Question: How would I go about implementing a spectrum analyser like the ones in WinAmp below?

Just by looking at it, I think that these bars are rendered to display the 'volume level' of a specific frequency band of the incoming audio data; however, I'm not sure how to actually calculate this data needed for the rather easy task of drawing the bars.
From what I've been told and understand, calculating these values can be done by using an FFT -- however, I'm not exactly sure how to calculate those, given a buffer of input data -- am I on the right track about FFTs? How would I apply an FFT on the input data and get, say, an integer out of the FFT that represents the 'volume' of a specific frequency band?
The drawing part isn't a problem, since I can just draw directly to my framebuffer and render that out. I'm doing this as a project on an FPGA, using a Nios II soft-CPU, in case anyone's wondering about potential hardware limitations. Audio data comes in as 24-bit data at 96kHz.
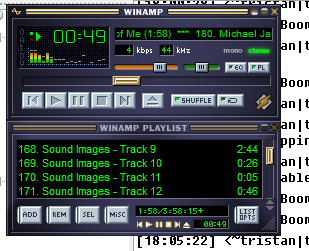
Answer: You're probably looking for <URL>.
edit:
To elaborate on your question:
: yes, you're right; that's exactly how it's done. You take a (necssarily small, due to the <URL>. Then you take out the next sample segment and repeat the process.
The output of the FFT will be the freqeuncy decomposition of the audio signal that has been fed in - you then need to decide how to display it (i.e. which function to use on the outputs of the FFT, common candidates being f(x) = x; f(x) = sqrt(x); f(x) = log(x)) and also how to present/animate the following readings (e.g. you could average each band in the temporal direction or you could have the maximums "fall off" slowly).
---
rage-edit:
Additional links since it appears somebody knows how to downvote but not how to use google:
- <URL>